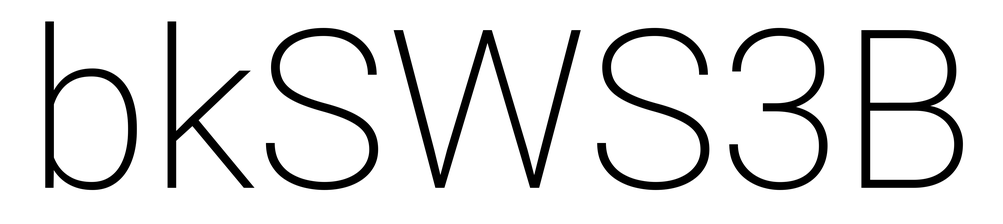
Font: Roboto_ExtraLight